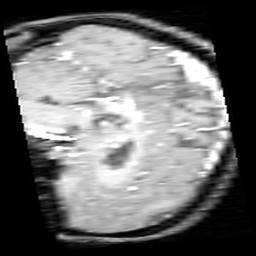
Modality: inplaneT1
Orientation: sagittal
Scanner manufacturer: ge
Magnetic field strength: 3 T
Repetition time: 0.2 s
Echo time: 0.0036 s